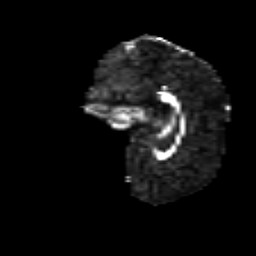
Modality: FA
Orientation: sagittal
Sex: female
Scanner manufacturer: siemens
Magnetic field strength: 3 T
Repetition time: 5 s
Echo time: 0.071 s